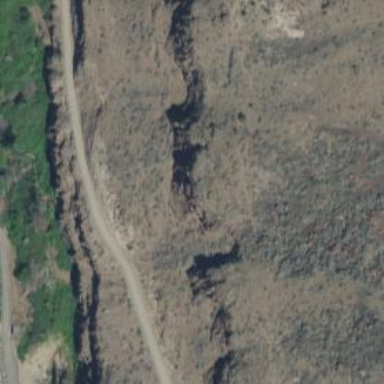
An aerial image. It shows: Natural cliff.